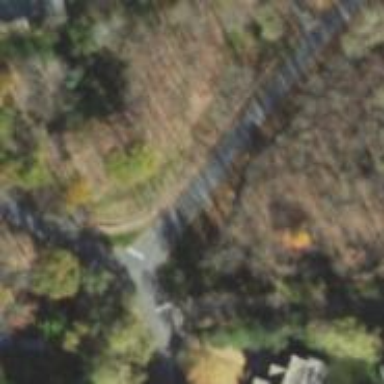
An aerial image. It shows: Residential road.